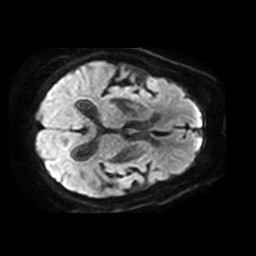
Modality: TRACE
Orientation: axial
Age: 80
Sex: female
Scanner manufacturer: philips
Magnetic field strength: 3 T
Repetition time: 4.04 s
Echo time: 0.05933 s